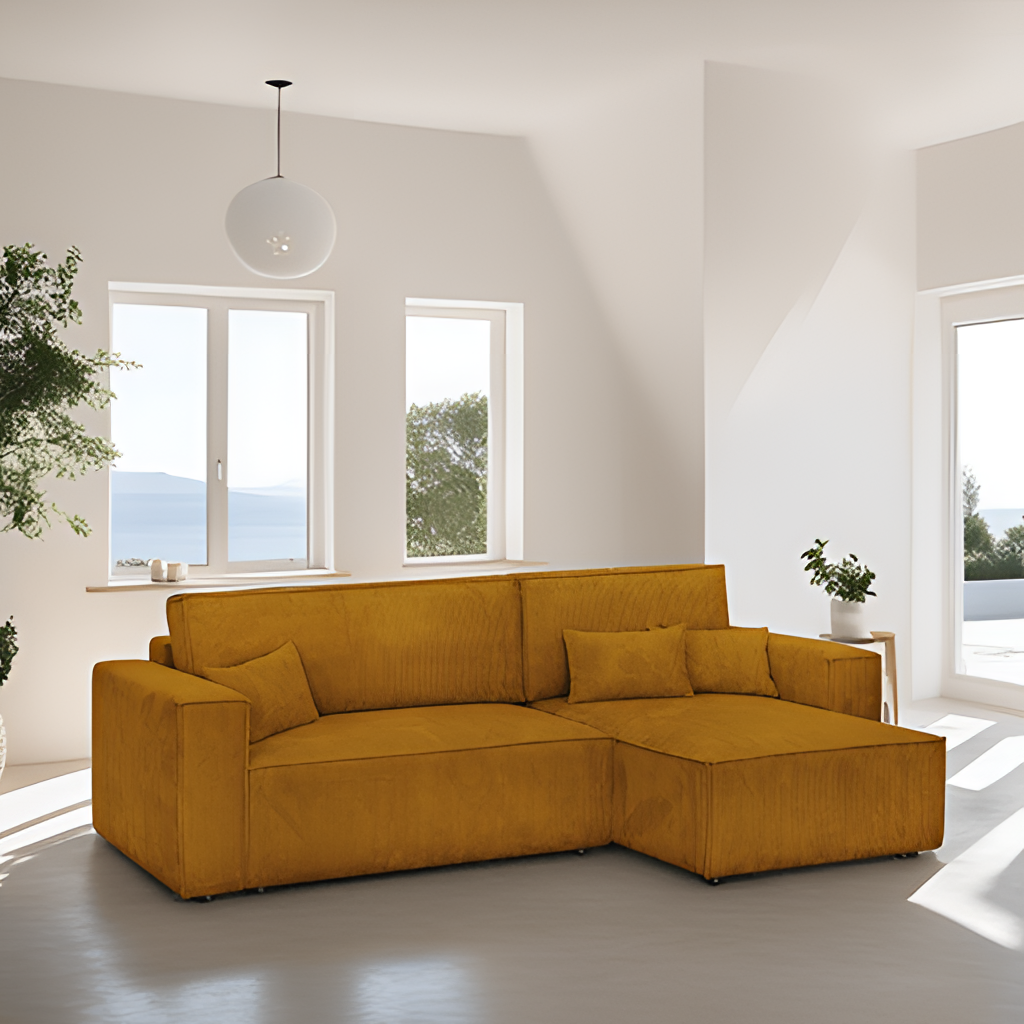
velvet sectional sofa, living room, gray wood flooring, with smooth pattern, contemporary, paint wallpaper, with solid pattern